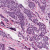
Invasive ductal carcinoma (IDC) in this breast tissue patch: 1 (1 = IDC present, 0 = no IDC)